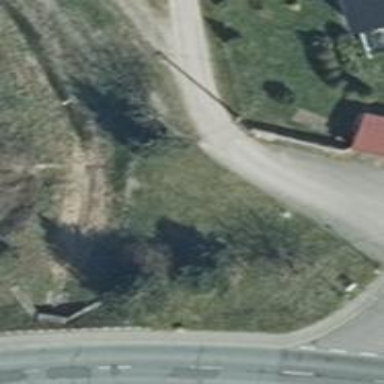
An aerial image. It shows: Residential road with compacted gravel surface.